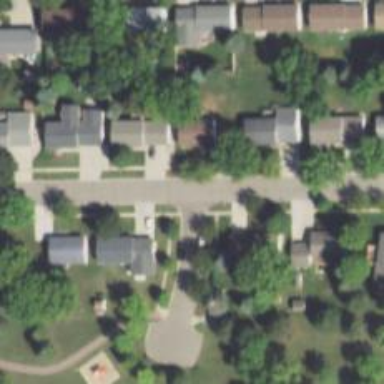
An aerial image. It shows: Asphalt road in residential area.